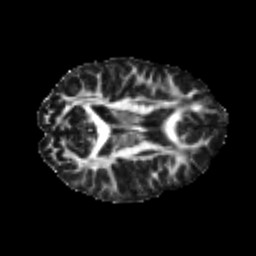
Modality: FA
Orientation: axial
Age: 18
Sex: female
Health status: healthy
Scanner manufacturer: philips
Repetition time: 7.383 s
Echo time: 0.08599 s